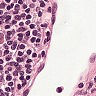
Metastatic tissue present: no